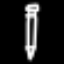
Label: pencil